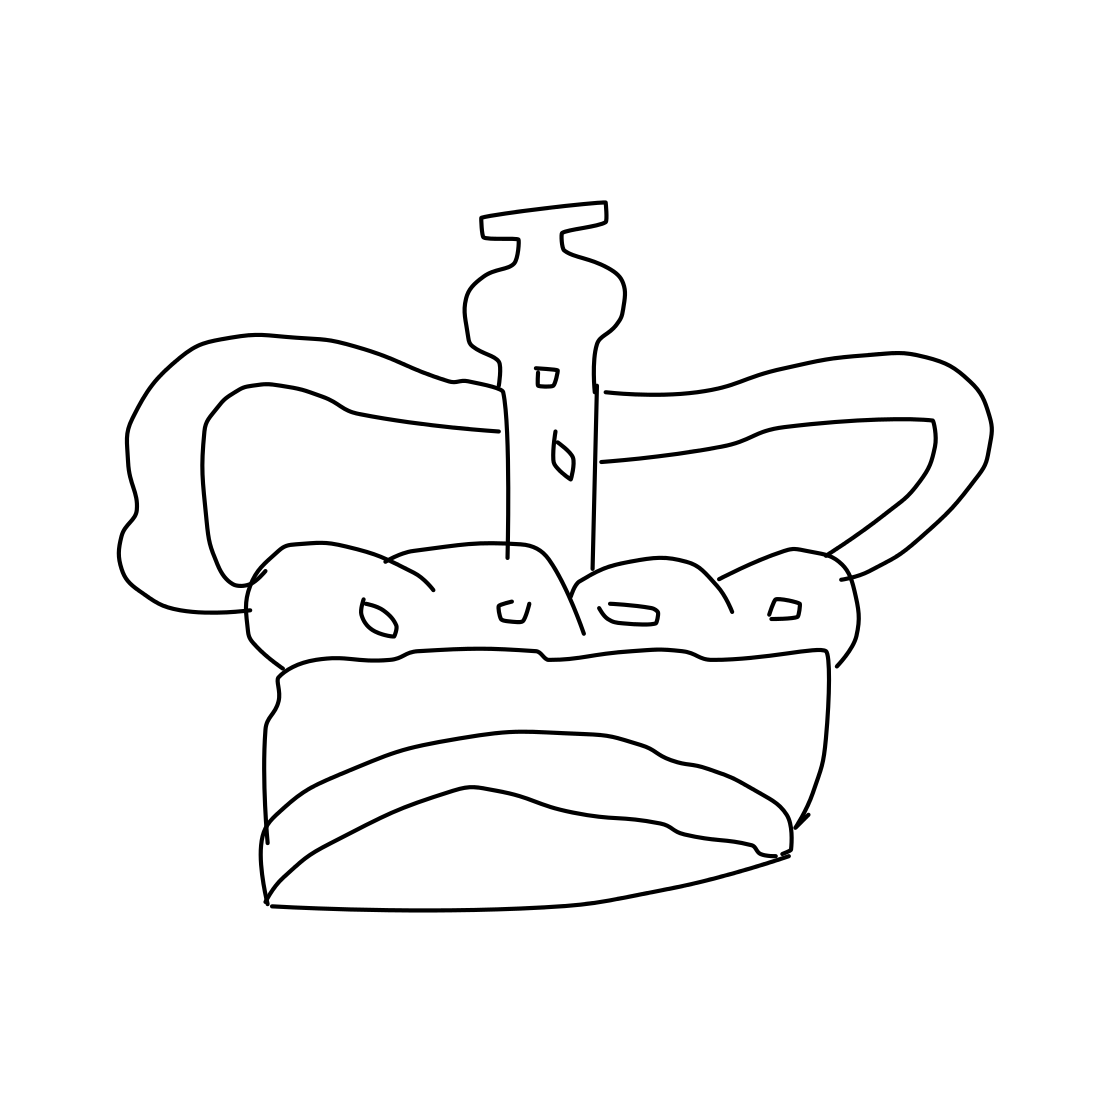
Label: crown